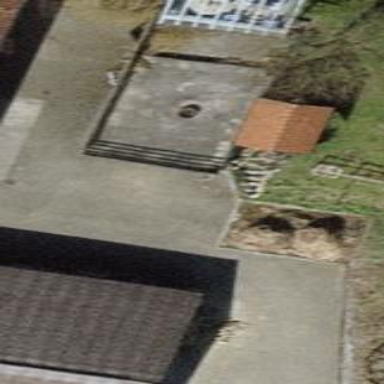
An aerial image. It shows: Hut.